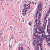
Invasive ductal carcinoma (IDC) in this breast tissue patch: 0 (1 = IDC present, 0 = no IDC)